Aerial crown-view tile of a tropical tree (Barro Colorado Island, Panama), acquired 20240716:
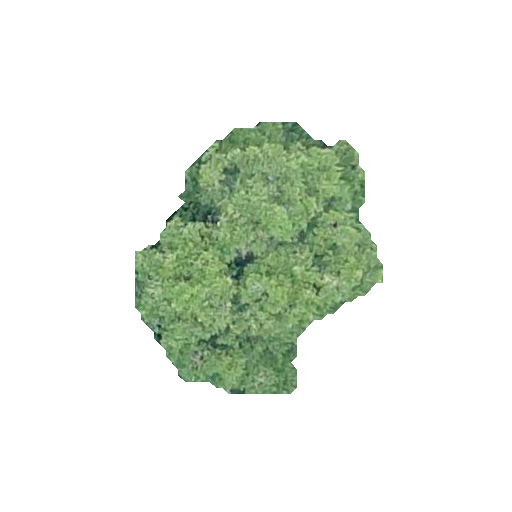
Species: Sloanea terniflora
GBIF accepted scientific name: Sloanea terniflora
Crown area: 71.39 m²